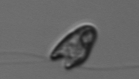
Label: flagellate_morphotype1